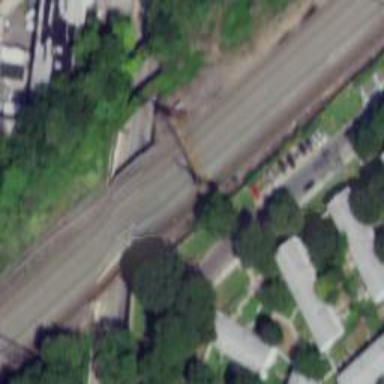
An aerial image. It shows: Bridge over railway with electrified contact lines.